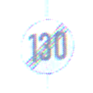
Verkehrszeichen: EndeGeschwindigkeit130
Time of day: Midday
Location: Outdoor (Nature)
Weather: Clear
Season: NotSpecified
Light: Natural